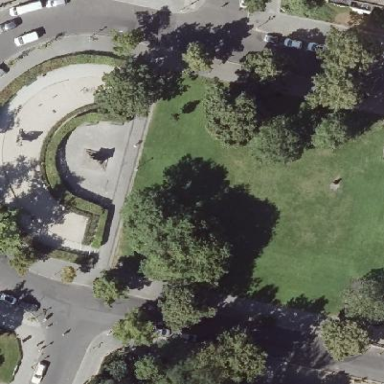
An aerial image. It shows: Park.